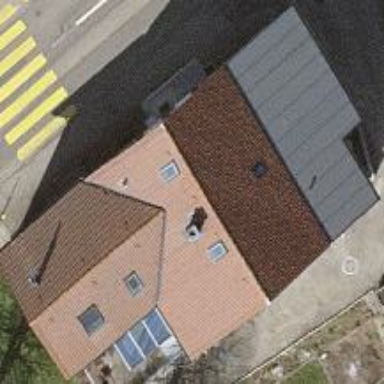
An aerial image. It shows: Simple and straightforward house.